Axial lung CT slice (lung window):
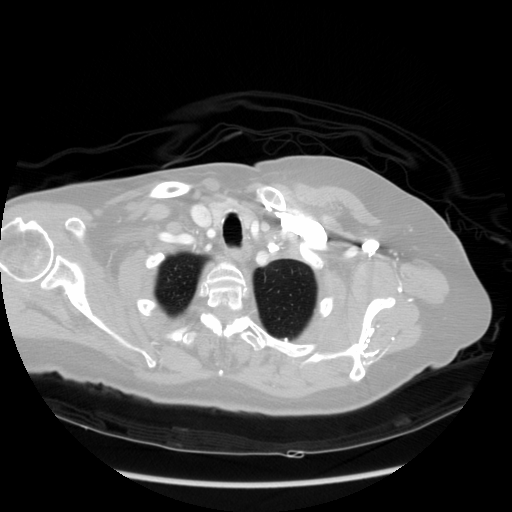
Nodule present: no